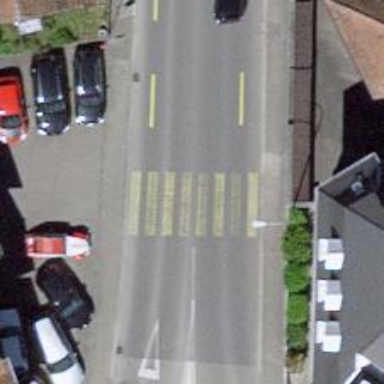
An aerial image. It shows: Marked zebra crossing on the road.